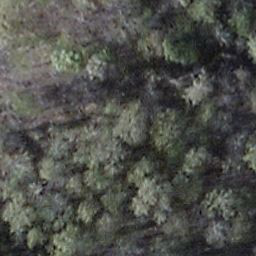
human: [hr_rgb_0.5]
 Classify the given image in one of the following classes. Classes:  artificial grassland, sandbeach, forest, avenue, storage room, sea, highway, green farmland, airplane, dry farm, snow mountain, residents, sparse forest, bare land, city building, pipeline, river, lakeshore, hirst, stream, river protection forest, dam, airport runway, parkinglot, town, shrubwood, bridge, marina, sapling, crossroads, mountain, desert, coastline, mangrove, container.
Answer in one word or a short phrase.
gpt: shrubwood